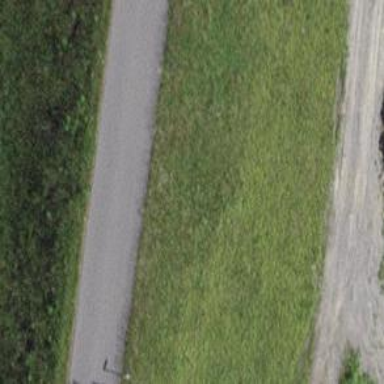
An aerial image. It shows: Asphalt path.